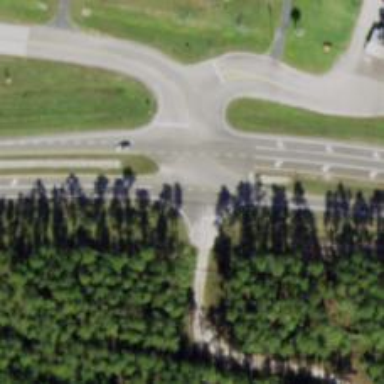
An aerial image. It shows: Primary link road with asphalt surface.